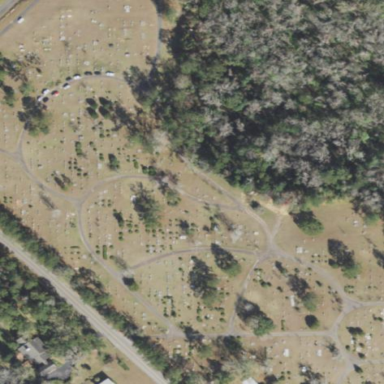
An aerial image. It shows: Cemetery.